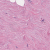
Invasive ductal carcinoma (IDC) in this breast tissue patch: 1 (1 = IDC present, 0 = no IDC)